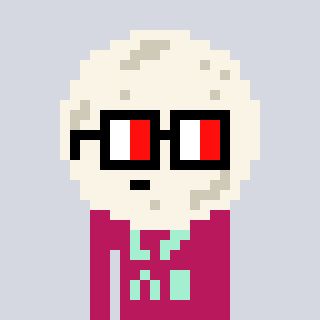
a pixel art character with square glasses with black frames and red eyes, a moon-shaped head and a darkpink-colored body on a cool background